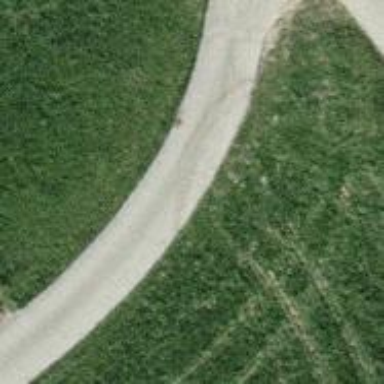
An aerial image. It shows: Paved track with Grade 1 surface.